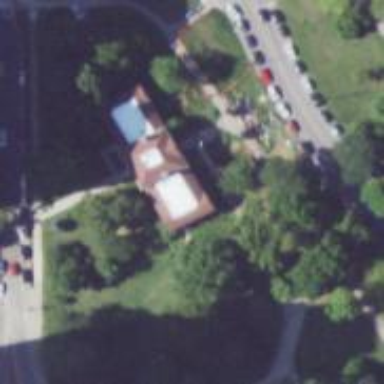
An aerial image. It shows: Arts centre.